Chest X-ray:
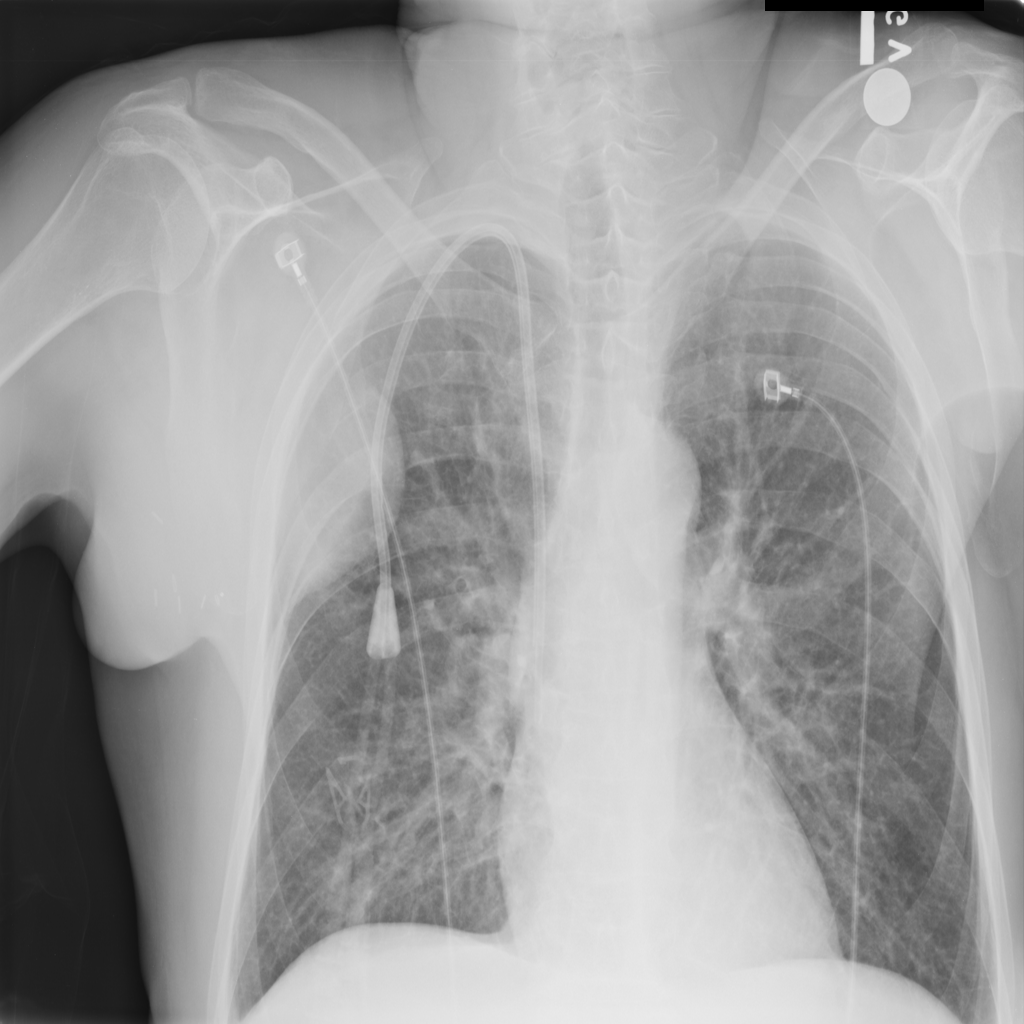
Findings: Mass
No abnormal finding: no